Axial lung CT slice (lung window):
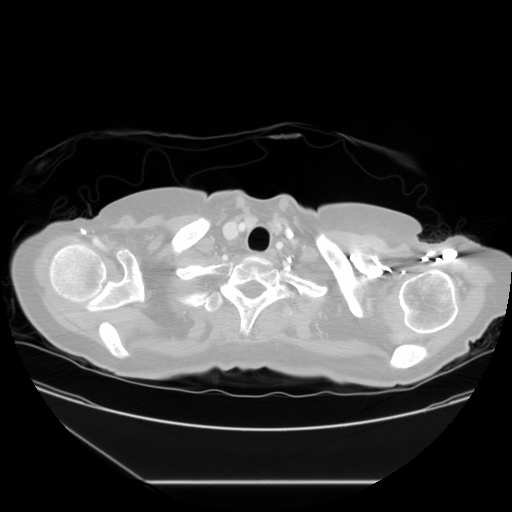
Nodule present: no